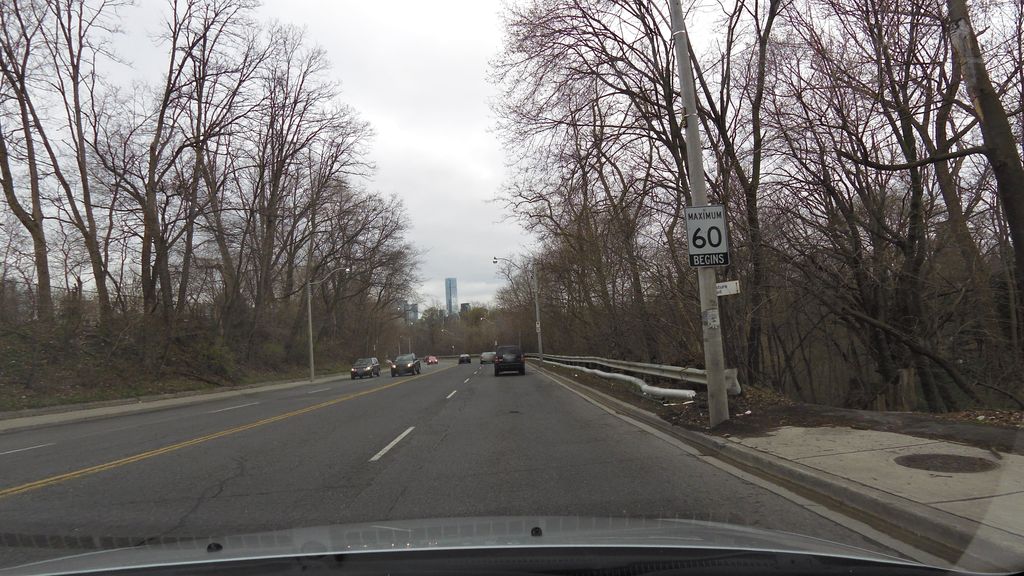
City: toronto